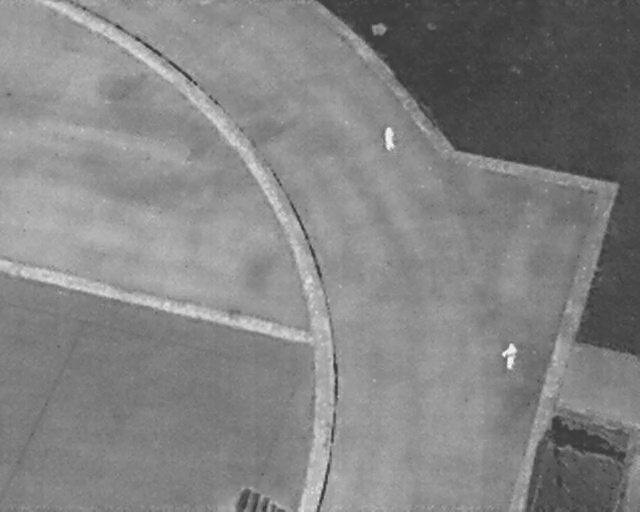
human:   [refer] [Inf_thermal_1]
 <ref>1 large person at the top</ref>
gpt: <box>[[58, 25, 62, 28, 174]]</box>